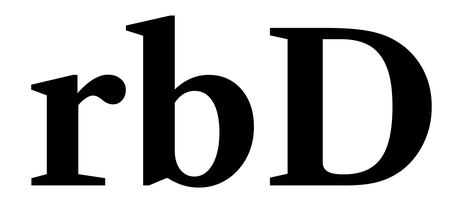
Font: LibreCaslonText_Bold